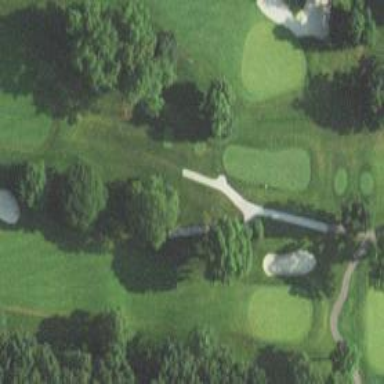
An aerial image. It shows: Golf cartpath that is also road path.